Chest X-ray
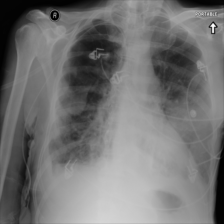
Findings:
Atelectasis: negative
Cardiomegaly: negative
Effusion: negative
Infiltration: negative
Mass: positive
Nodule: positive
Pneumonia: negative
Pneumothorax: negative
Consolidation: negative
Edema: negative
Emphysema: negative
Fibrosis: negative
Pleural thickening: negative
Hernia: negative